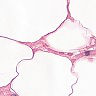
Metastatic tissue present: no